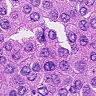
Metastatic tissue present: yes